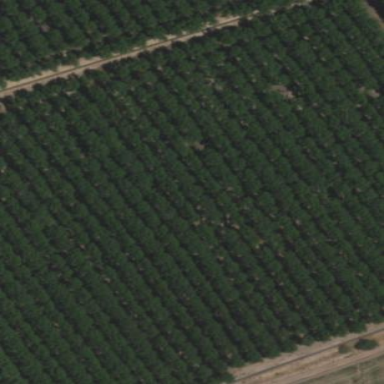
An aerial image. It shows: Orchard.